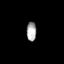
Tissue: prostate
Cell type: Fibroblasts
Senescence score: 0.8286
Nuclear area (px): 182
Mean DAPI intensity: 168.071